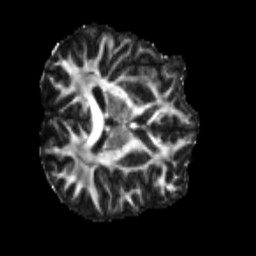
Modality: FA
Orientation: axial
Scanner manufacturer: siemens
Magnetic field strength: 3 T
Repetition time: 4 s
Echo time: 0.0594 s